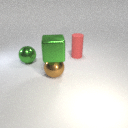
small red rubber cylinder above small red rubber cylinder